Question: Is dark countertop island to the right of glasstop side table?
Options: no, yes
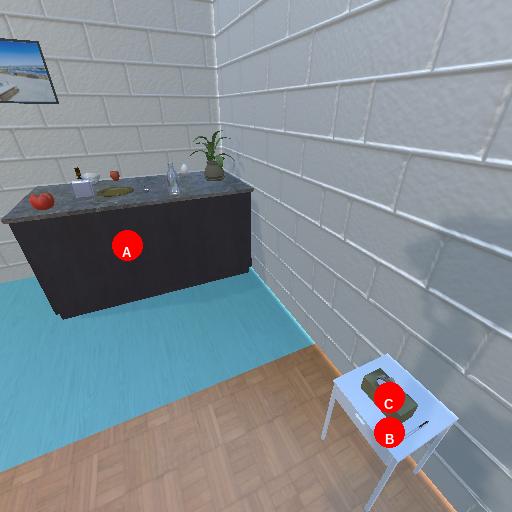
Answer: no